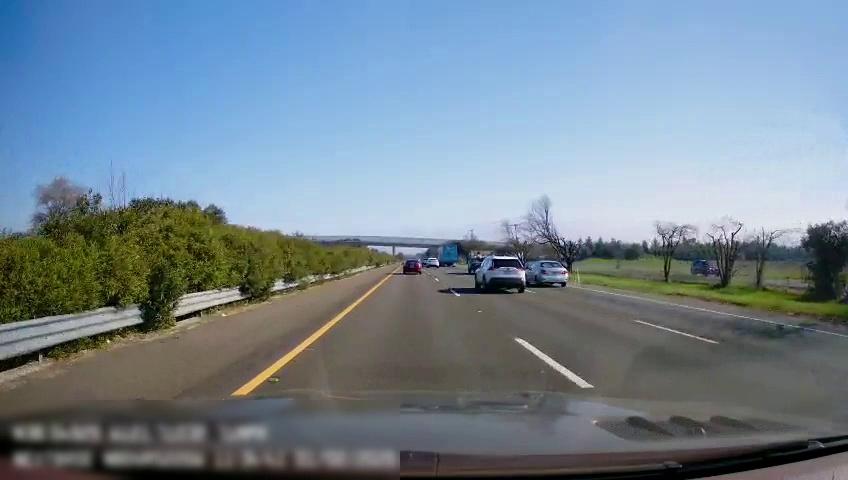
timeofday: Day
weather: Sunny
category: Drivable Space
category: Vehicles | SUV
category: Vehicles | Car
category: Vehicles | Truck
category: Vehicles | Truck
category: Vehicles | Car
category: Vehicles | SUV
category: Drivable Space
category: Vehicles | SUV
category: Lanes | Current Lane
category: Lanes | Current Lane
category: Lanes | Alternate Lane
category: Lanes | Alternate Lane